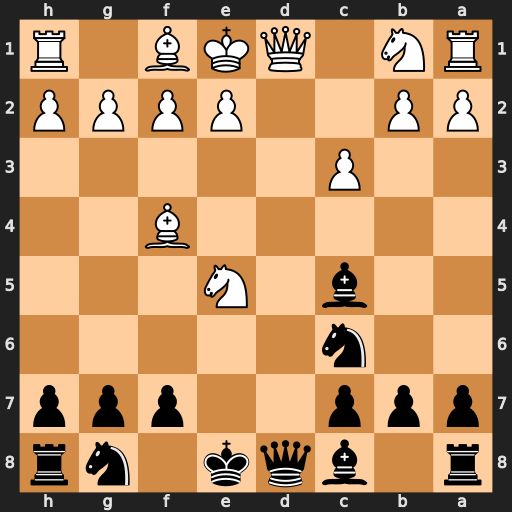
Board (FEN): r1bqk1nr/ppp2ppp/2n5/2b1N3/5B2/2P5/PP2PPPP/RN1QKB1R
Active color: b
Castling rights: KQkq
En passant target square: -
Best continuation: Bxf2+ Kxf2 Qxd1